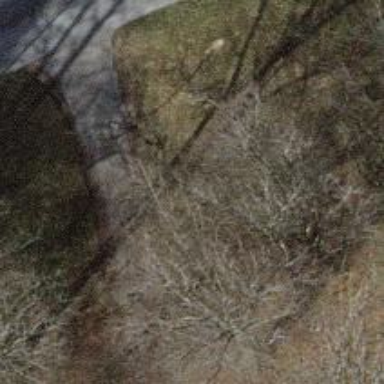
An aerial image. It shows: Well-maintained track road of grade 1.